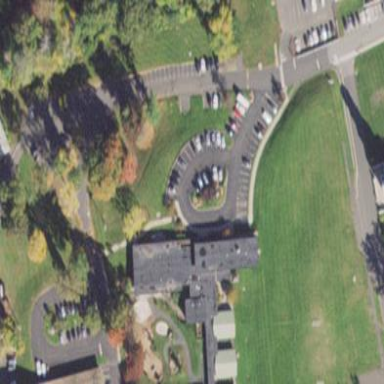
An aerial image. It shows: School building.